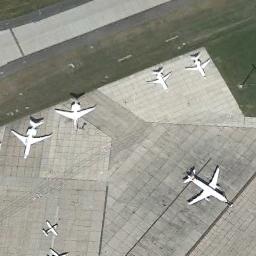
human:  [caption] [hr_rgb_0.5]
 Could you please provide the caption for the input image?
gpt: Four small airplanes and three big airplanes are parked on the runway by the grass .

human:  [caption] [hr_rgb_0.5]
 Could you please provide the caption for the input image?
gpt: There are many planes of different sizes in a clearing, With a runway next to the plane .

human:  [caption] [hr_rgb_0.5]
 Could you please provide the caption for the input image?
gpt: Here are seven white planes parked in open space, The largest of which is ten times the size of the smallest .

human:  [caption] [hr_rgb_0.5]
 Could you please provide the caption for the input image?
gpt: Some planes parked in different directions on the open area and the lawn beside .

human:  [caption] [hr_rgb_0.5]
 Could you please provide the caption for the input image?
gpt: Seven planes are in the clearing next to the grass .